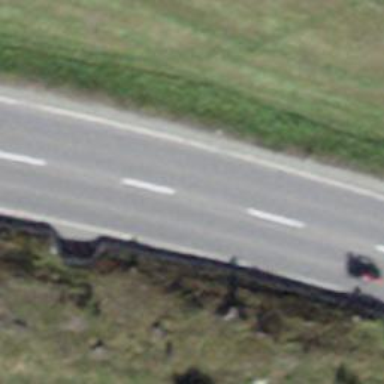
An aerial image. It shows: Primary road with asphalt surface.